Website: walmart
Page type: account-selection
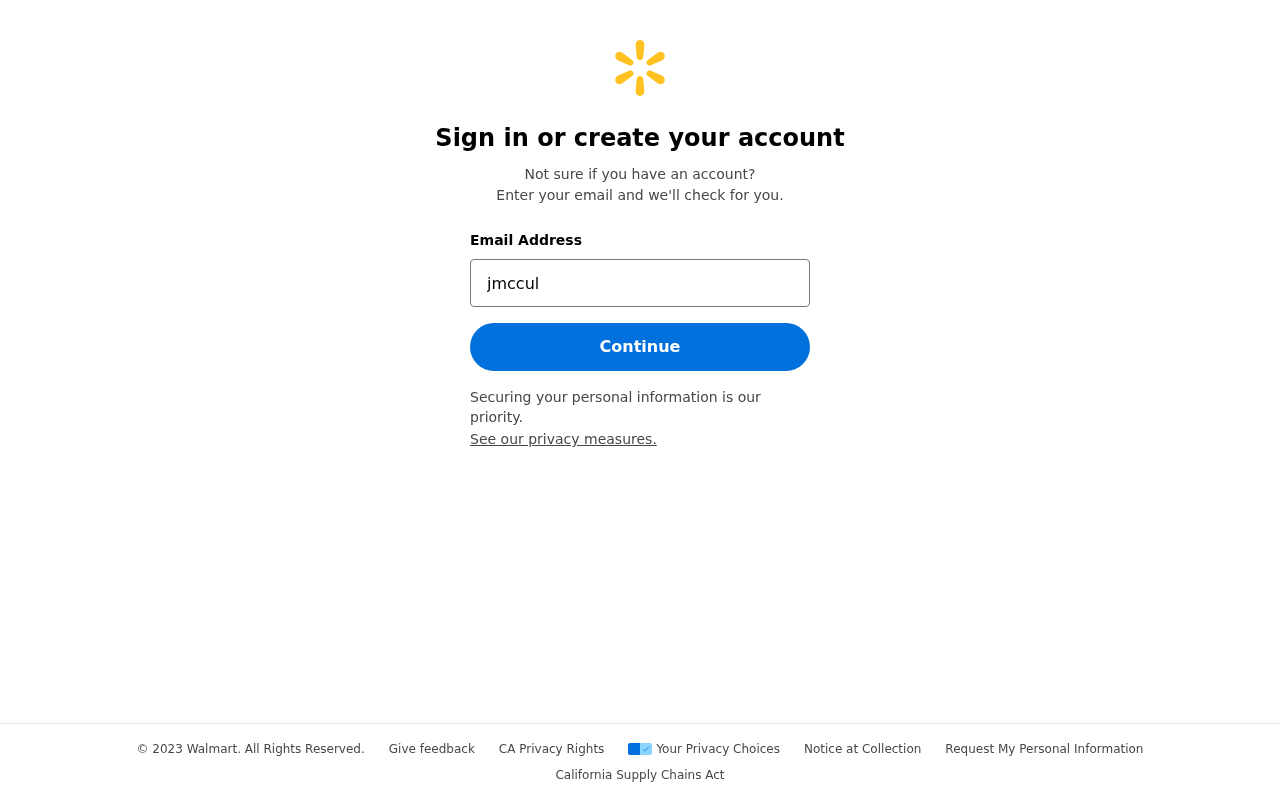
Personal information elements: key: PII_EMAIL
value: jmccullough@gmail.com